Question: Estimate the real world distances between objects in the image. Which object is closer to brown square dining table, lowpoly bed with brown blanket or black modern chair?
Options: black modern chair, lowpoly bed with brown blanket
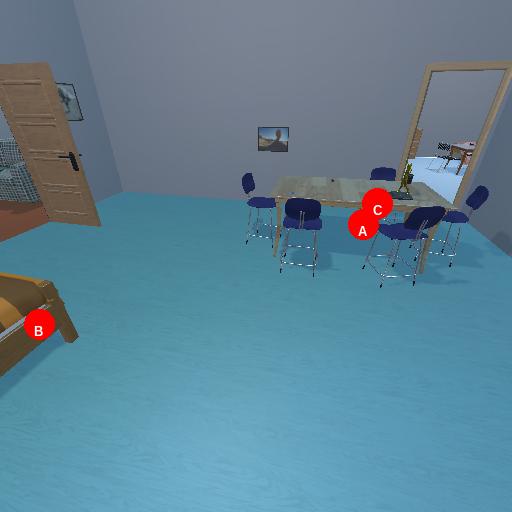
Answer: black modern chair